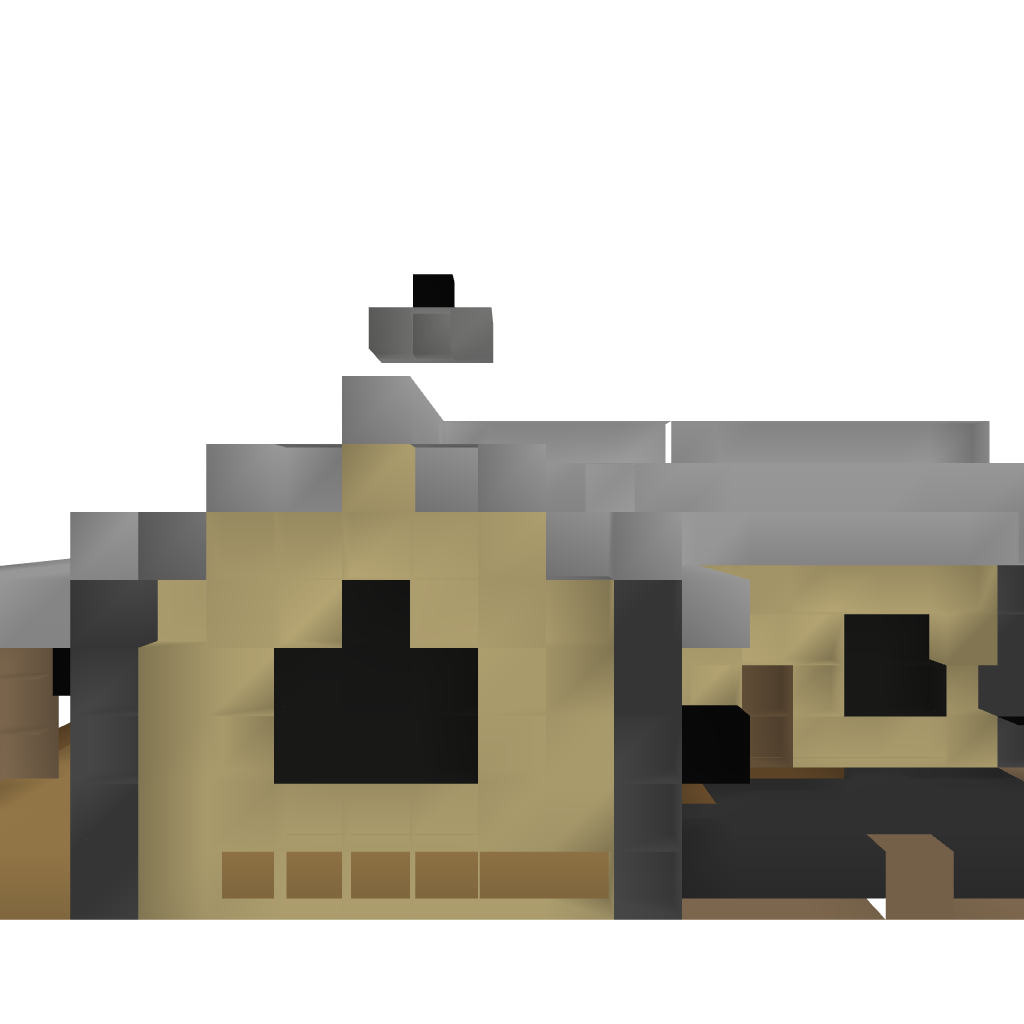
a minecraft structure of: Forrest House